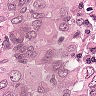
Metastatic tissue present: yes